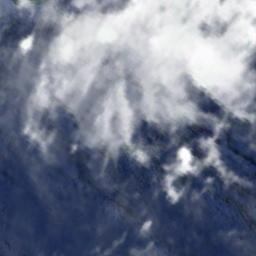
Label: cloud